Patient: sex F, age 71
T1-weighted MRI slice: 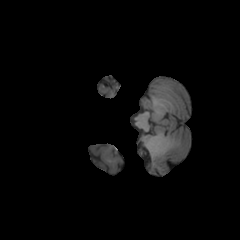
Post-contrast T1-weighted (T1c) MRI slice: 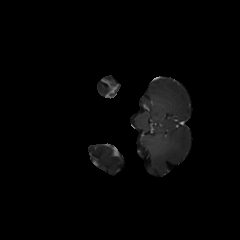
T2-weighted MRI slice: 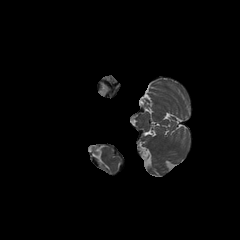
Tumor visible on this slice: no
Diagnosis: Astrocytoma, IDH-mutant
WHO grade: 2